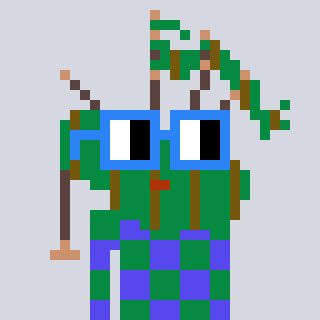
a pixel art character with square blue glasses, a bagpipe-shaped head and a computerblue-colored body on a cool background